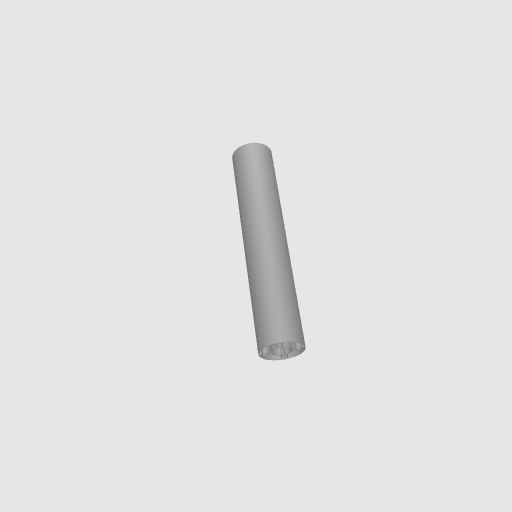
Part: GoTUBE168